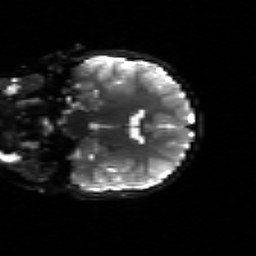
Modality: sbref
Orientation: coronal
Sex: female
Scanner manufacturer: siemens
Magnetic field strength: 3 T
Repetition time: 5 s
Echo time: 0.071 s